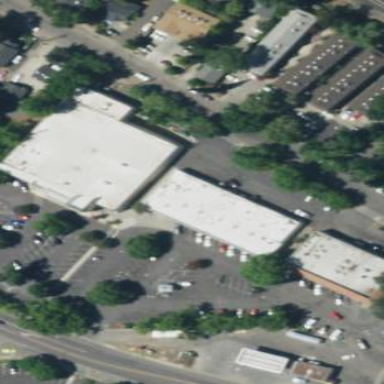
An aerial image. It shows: Retail building housing supermarket.